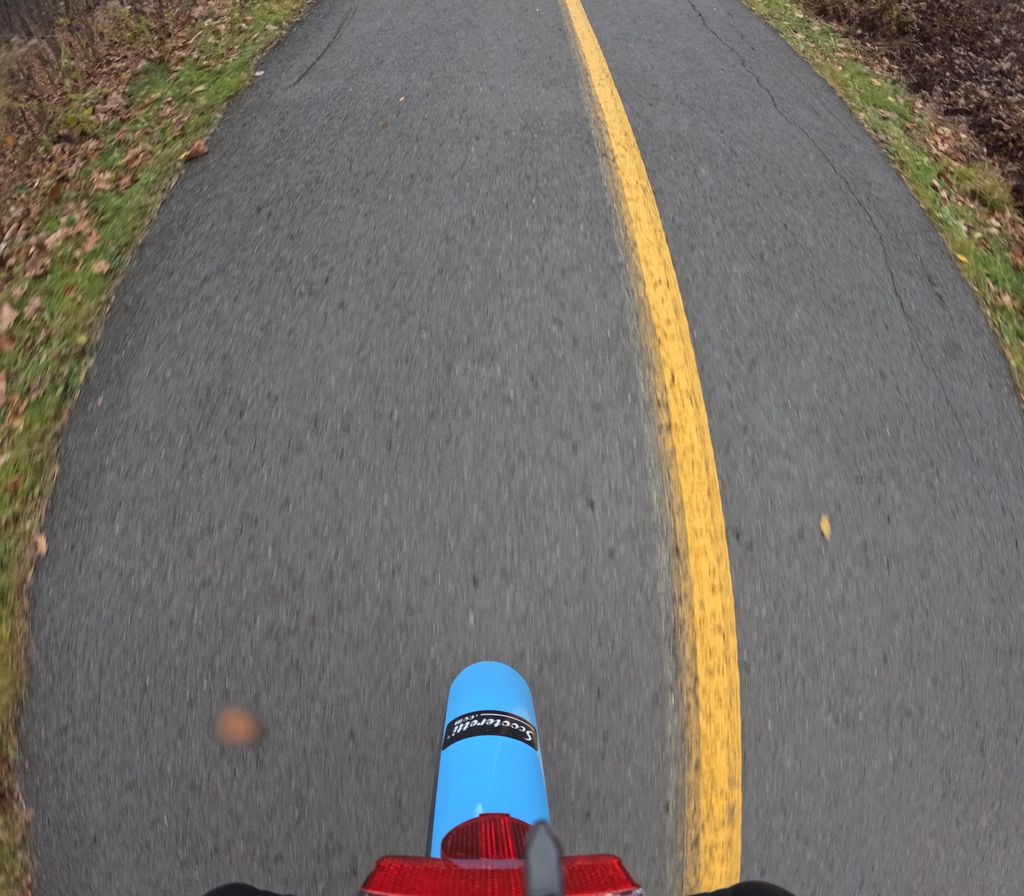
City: ottawa-gatineau